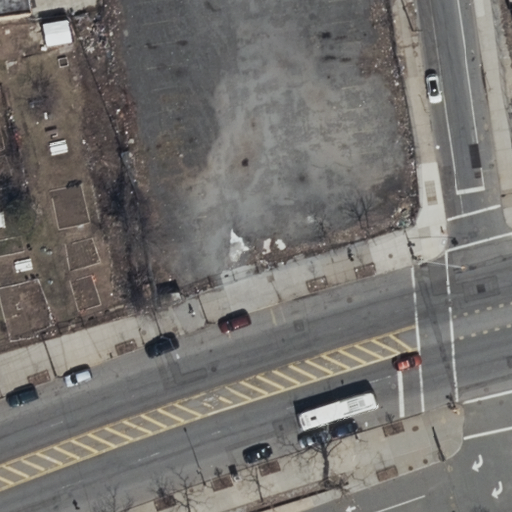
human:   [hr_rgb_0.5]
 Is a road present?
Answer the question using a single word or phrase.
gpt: yes

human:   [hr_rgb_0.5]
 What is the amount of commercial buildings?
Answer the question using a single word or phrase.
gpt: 0

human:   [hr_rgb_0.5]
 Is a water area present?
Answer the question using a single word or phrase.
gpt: no

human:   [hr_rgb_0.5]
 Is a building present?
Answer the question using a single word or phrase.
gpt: yes

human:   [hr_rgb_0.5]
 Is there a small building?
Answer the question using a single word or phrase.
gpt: yes

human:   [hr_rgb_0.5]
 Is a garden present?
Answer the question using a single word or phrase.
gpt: yes

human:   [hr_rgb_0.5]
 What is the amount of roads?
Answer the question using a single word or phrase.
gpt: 7

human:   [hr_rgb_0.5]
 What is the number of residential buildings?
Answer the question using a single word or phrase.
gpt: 1

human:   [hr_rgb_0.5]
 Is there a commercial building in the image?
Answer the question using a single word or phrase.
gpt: no

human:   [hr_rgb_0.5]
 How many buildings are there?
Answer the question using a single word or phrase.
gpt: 1

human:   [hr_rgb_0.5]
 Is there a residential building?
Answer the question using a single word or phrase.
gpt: yes

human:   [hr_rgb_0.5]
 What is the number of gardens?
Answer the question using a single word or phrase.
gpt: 1

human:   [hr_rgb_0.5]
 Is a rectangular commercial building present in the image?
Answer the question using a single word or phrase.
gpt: no

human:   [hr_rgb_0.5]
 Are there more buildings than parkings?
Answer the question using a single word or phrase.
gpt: no

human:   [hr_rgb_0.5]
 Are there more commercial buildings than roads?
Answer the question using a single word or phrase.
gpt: no

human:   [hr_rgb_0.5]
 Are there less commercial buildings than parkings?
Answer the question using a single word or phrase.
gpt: yes

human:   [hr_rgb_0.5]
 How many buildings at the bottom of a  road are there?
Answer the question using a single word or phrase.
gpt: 0

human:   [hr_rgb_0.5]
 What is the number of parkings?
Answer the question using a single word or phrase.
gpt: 1

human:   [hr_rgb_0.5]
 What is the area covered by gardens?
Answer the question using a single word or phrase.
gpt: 861m2

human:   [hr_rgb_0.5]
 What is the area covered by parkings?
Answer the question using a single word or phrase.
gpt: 354m2

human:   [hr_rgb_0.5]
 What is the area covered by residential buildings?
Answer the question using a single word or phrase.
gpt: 21m2

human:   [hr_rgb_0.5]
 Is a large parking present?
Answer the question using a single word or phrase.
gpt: no

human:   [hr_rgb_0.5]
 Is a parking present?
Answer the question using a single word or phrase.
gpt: yes

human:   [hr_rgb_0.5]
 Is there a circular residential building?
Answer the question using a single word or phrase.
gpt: no

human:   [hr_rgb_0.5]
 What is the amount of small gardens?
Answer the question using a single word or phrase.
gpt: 0

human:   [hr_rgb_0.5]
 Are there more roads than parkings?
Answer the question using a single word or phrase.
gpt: yes

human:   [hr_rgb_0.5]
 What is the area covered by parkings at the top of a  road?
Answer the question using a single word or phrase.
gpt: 354m2

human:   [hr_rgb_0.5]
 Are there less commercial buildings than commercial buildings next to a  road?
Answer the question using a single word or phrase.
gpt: no

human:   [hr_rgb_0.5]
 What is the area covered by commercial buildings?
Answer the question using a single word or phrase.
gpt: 0m2

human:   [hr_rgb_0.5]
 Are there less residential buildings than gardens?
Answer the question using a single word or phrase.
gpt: no

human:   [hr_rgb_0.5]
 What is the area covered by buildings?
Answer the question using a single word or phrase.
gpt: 21m2

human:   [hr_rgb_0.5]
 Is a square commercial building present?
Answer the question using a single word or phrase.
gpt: no

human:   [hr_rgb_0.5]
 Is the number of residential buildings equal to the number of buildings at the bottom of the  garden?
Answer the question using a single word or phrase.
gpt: no

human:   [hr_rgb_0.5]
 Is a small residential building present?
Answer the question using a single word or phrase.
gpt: yes

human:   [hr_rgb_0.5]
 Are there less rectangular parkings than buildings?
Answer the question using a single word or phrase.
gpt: no

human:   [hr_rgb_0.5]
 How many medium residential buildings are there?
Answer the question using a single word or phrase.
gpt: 0

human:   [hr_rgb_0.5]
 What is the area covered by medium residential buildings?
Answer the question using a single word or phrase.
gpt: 0m2

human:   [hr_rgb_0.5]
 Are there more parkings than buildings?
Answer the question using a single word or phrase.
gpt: no

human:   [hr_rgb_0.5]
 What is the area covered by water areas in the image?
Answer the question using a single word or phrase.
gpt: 0m2

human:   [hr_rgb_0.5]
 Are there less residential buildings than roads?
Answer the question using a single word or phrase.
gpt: yes

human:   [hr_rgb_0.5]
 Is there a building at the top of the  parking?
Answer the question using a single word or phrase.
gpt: no

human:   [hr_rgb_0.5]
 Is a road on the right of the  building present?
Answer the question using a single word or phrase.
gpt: yes

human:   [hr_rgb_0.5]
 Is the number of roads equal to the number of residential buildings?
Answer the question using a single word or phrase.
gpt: no

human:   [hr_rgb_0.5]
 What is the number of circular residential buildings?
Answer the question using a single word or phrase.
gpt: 0

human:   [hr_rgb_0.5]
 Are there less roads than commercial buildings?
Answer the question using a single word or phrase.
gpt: no

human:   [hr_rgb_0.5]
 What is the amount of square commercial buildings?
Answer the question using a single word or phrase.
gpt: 0

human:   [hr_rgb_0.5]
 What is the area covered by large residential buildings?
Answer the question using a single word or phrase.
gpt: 0m2

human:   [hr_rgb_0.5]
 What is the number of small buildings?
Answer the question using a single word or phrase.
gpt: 1

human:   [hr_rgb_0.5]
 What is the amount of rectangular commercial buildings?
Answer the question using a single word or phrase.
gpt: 0

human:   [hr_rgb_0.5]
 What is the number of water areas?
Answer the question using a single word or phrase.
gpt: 0

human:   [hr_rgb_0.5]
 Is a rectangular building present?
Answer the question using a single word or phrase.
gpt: yes

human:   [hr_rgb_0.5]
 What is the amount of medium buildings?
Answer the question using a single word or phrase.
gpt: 0

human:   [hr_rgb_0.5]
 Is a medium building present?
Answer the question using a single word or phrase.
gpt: no

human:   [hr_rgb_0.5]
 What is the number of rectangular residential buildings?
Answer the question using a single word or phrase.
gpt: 1

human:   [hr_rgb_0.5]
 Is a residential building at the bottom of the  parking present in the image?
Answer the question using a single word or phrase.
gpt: yes

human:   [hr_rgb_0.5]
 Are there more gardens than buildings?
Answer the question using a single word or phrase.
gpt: no

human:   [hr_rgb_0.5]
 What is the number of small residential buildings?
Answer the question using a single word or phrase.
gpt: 1

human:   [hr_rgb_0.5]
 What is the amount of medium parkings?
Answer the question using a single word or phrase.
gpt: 1

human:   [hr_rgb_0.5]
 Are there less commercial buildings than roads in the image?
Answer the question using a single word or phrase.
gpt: yes

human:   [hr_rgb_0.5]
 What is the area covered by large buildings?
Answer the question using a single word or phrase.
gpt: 0m2

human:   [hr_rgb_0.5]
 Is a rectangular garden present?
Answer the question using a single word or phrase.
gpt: yes

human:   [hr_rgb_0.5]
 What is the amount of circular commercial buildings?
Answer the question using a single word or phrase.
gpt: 0

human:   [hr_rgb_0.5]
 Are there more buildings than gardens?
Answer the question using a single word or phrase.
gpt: no

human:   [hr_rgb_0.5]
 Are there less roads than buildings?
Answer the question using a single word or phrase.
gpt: no